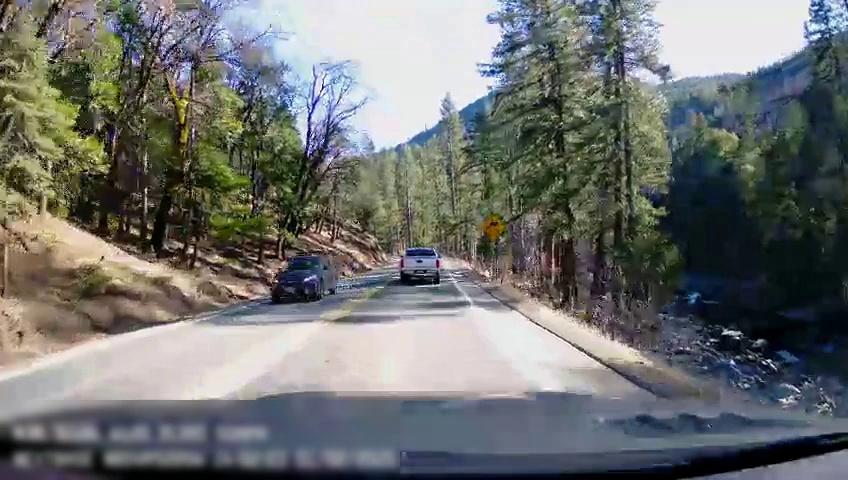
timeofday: Day
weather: Sunny
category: Drivable Space
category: Drivable Space
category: Vehicles | Truck
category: Vehicles | Car
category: Lanes | Opposite Lane
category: Lanes | Current Lane
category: Lanes | Opposite Lane
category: Lanes | Current Lane
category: Traffic | Signs